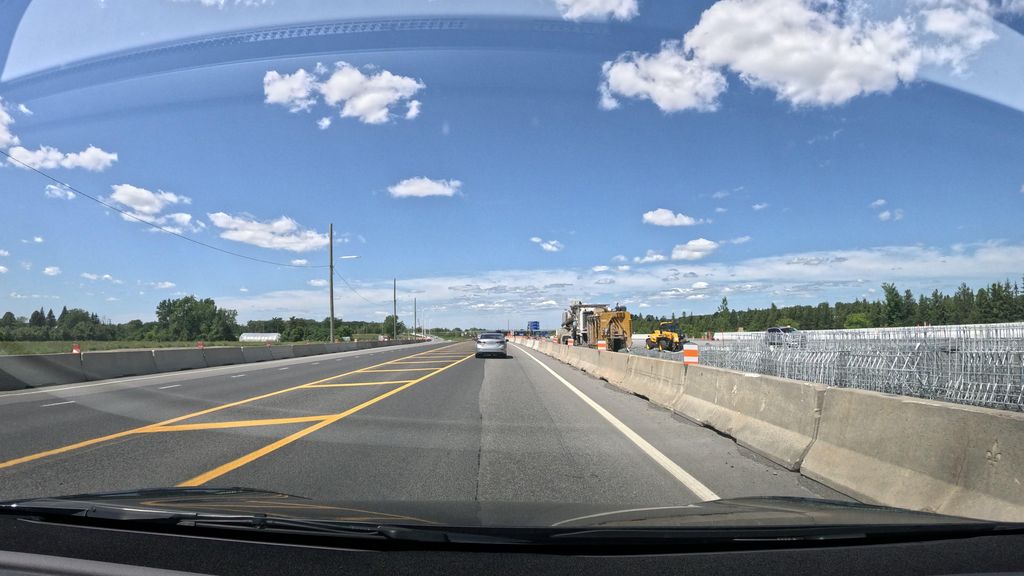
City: montreal